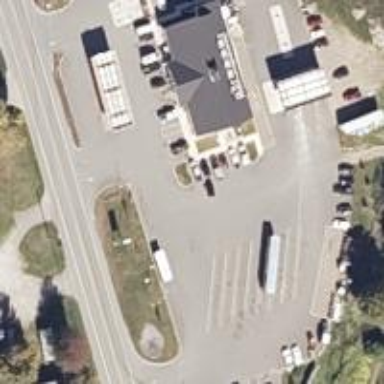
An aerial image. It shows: Convenience shop.